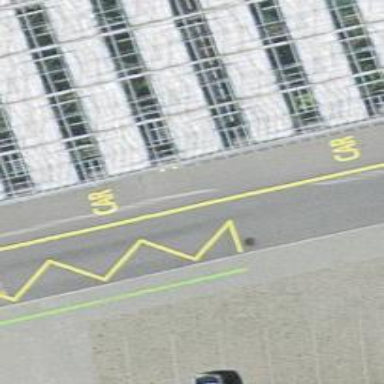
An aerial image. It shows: Bus stop with designated public transport stop position.